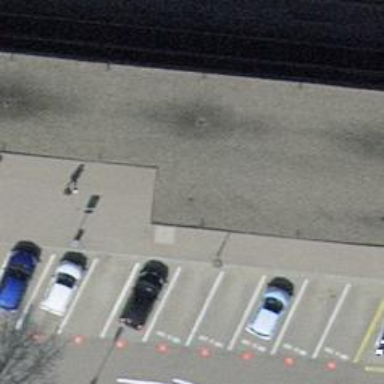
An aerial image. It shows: Asphalt footway.